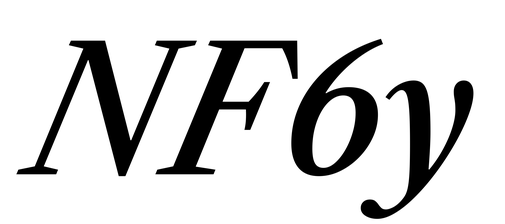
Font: LibreCaslonText-Italic_Medium_Italic